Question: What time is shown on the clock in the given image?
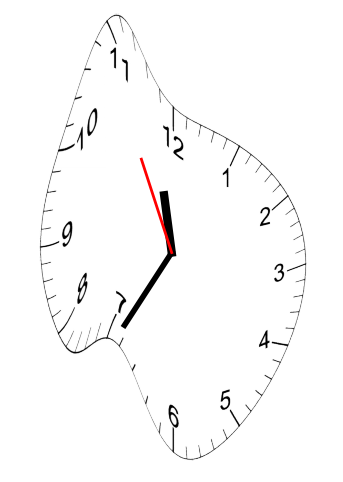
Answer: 11:34:55